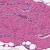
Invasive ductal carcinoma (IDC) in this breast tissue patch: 0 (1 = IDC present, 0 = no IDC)